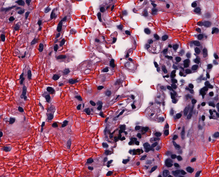
Tumor epithelial tissue: no
Tumor-associated stroma tissue: yes
Normal tissue: no